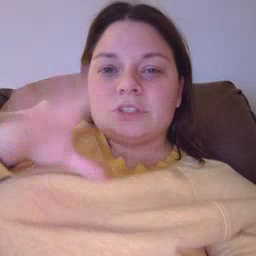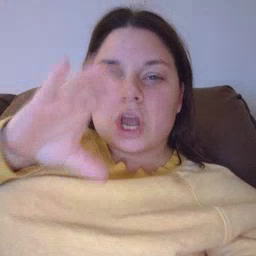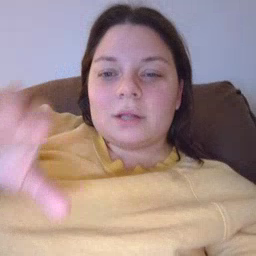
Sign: chocolate